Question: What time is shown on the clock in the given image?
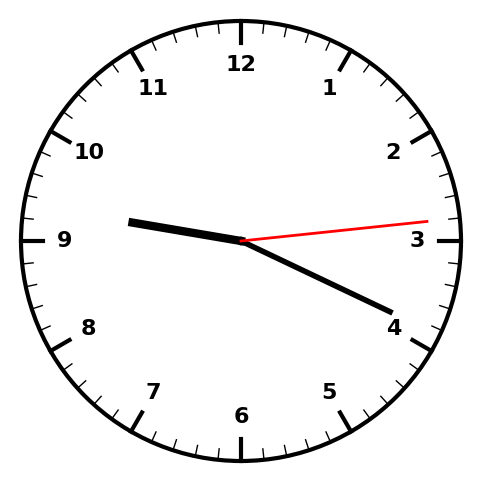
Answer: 09:19:14